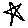
Label: star